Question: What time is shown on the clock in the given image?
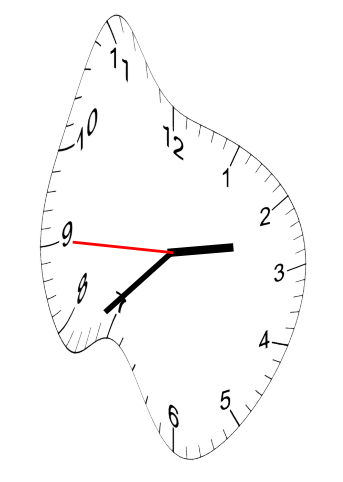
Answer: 02:37:45